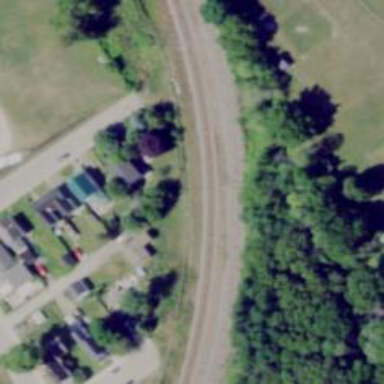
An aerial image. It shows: Railway siding for service.